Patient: sex F, age 39
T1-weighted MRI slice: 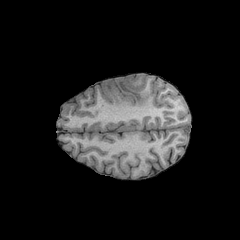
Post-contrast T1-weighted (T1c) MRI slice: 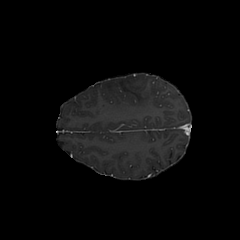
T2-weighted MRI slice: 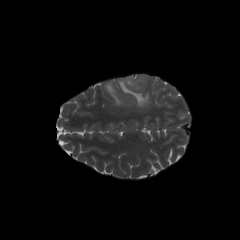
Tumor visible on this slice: yes
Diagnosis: Astrocytoma, IDH-mutant
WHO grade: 2